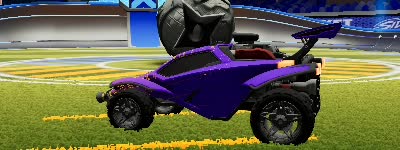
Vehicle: octane